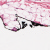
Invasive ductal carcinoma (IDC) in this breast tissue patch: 0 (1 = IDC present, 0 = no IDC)